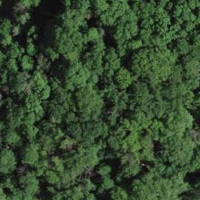
EUNIS habitat code: 41
Species observed at this site:
Dendrocopos major